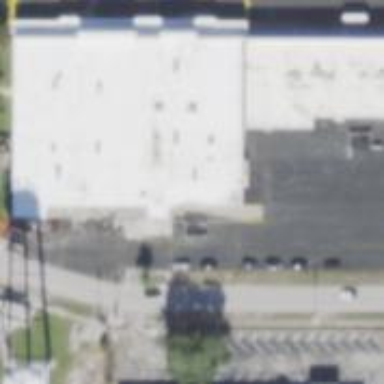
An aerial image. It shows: Mall building.